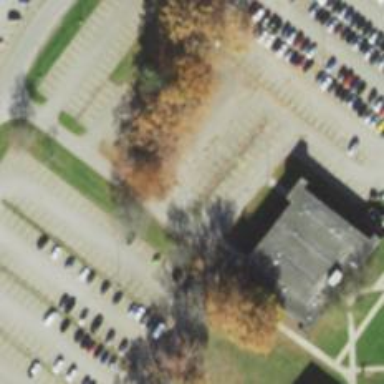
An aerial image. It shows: Parking space.